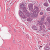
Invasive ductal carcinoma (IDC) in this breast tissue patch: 0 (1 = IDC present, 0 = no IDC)